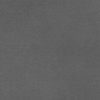
Label: dusty